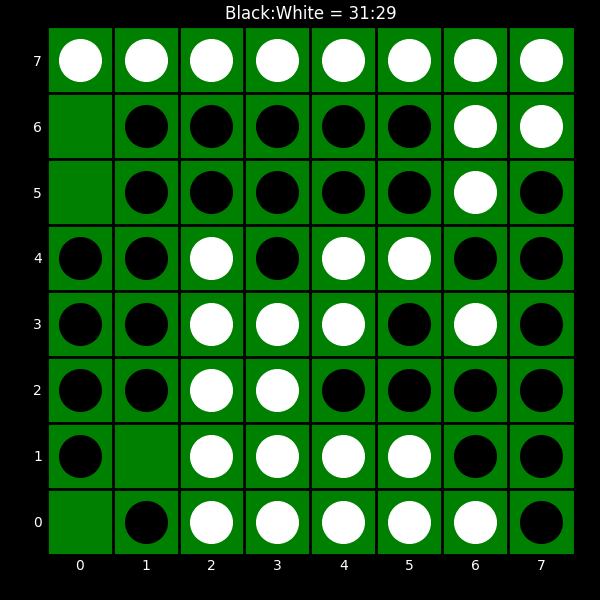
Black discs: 31
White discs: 29